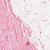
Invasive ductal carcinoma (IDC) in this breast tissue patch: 0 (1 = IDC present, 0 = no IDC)